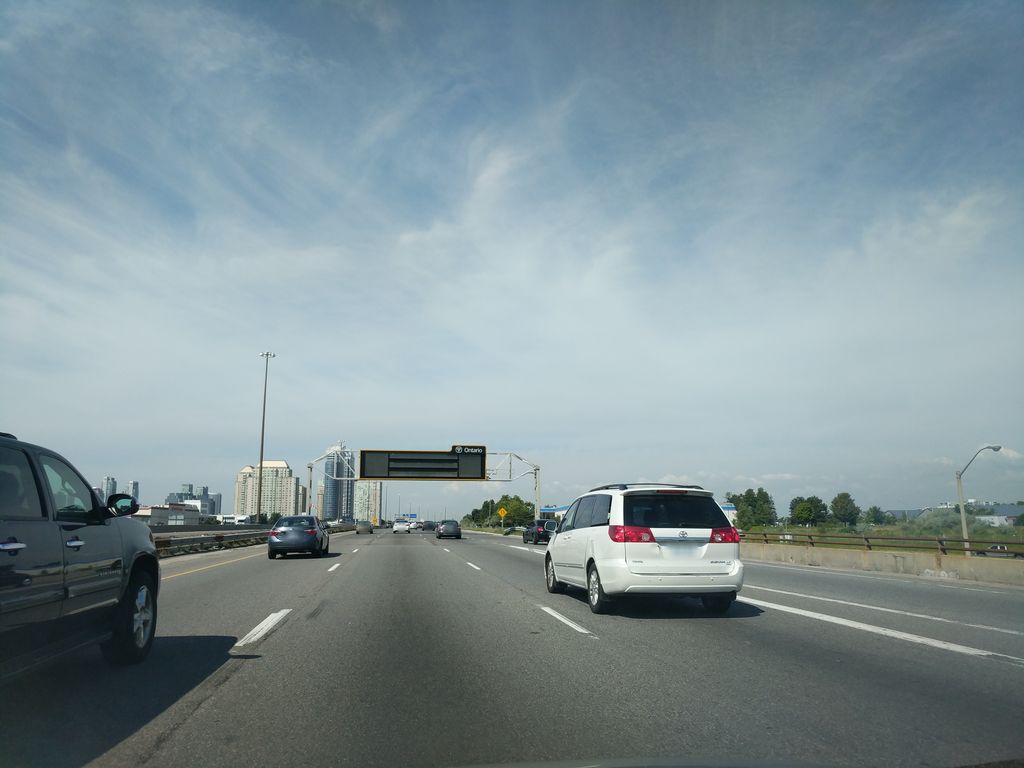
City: toronto